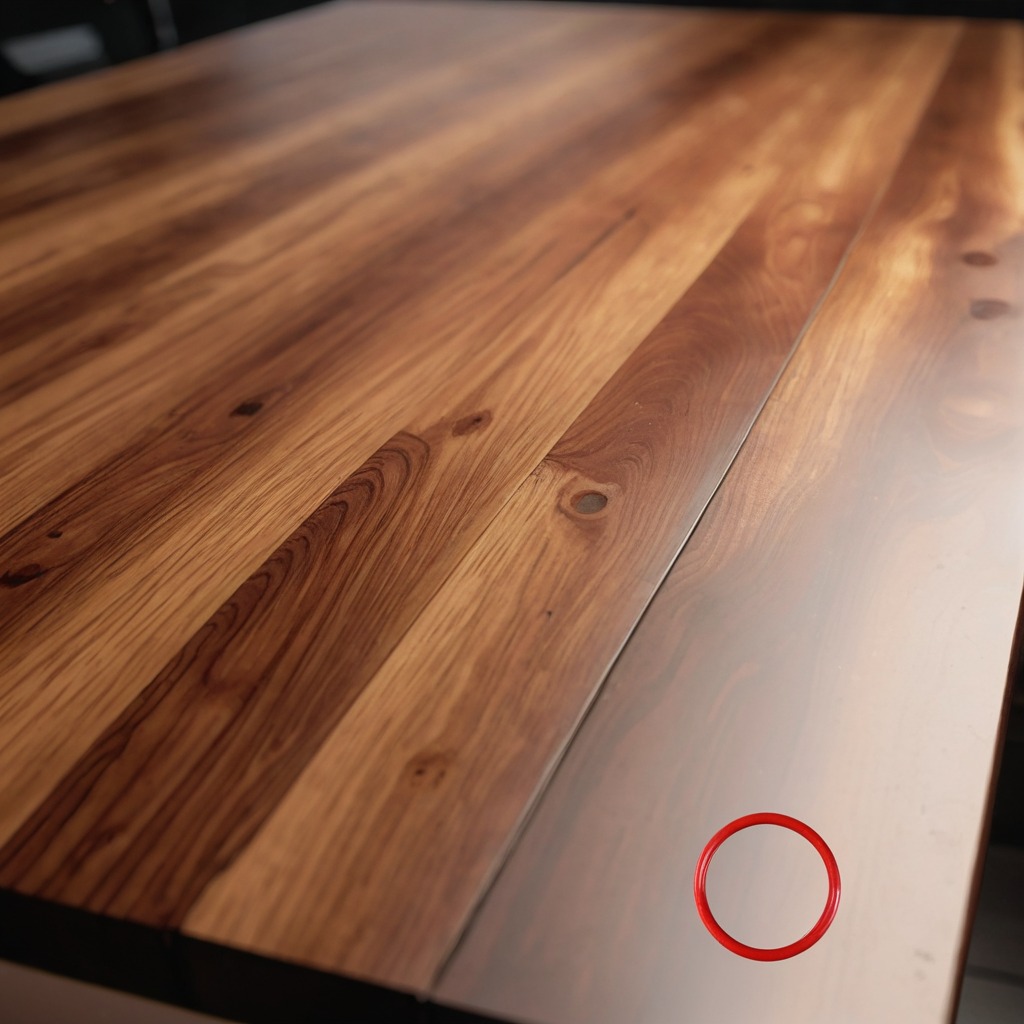
A rubber O-ring is lying on the wooden table.